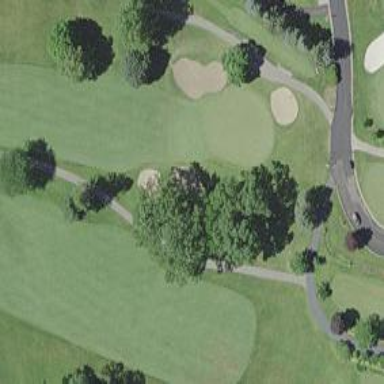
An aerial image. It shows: View of golf hole.